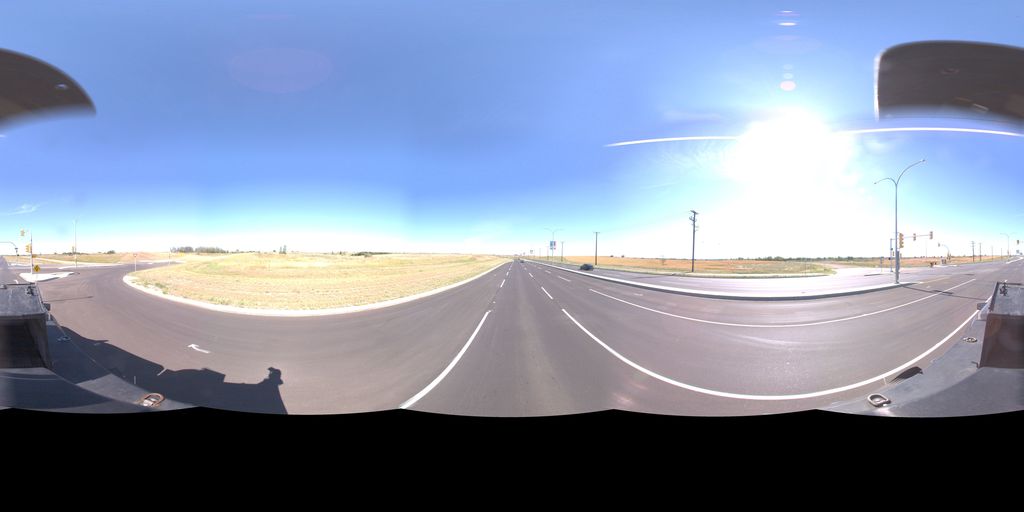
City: saskatoon